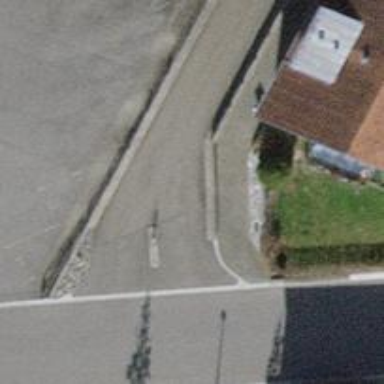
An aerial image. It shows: Wall barrier.